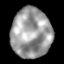
Tissue: lung
Cell type: Myeloid cells
Senescence score: 0.1839
Nuclear area (px): 1948
Mean DAPI intensity: 156.137